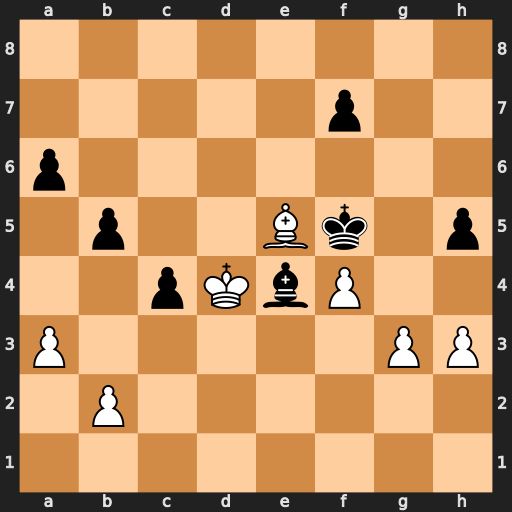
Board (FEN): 8/5p2/p7/1p2Bk1p/2pKbP2/P5PP/1P6/8
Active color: w
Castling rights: -
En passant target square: -
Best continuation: g4+ hxg4 hxg4+ Kxg4 Kxe4